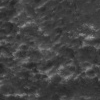
Atmospheric dust classification: not_dusty